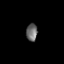
Tissue: prostate
Cell type: Epithelial cells
Senescence score: 0.3056
Nuclear area (px): 187
Mean DAPI intensity: 107.086